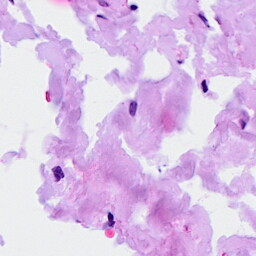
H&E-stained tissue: Breast